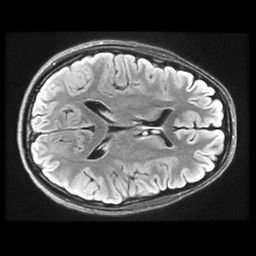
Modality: FLAIR
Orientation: axial
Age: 22
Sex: female
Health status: healthy
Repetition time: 12 s
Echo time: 0.09782 s